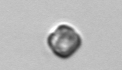
Label: Thalassiosira